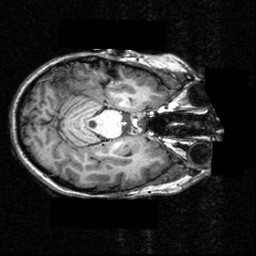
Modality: T1w
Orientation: axial
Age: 16
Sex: female
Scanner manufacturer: siemens
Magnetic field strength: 3.951 T
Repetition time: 1.5 s
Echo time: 0.00335 s